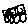
Label: car